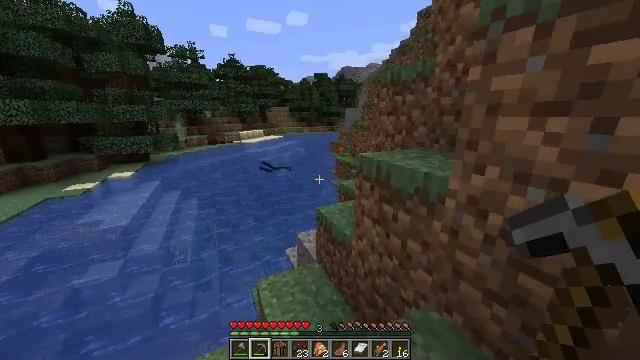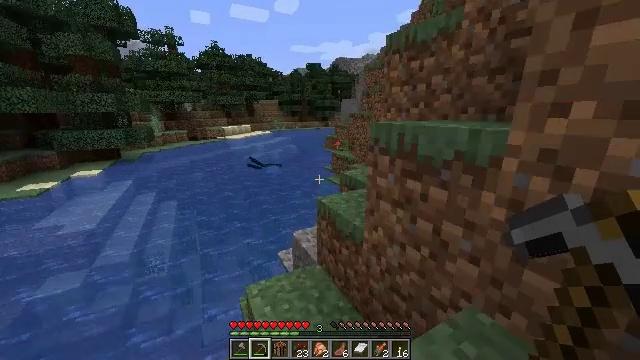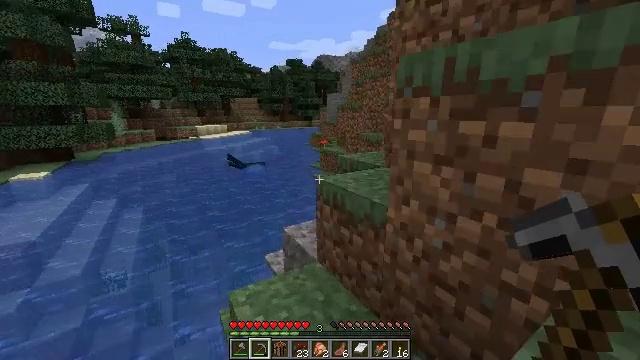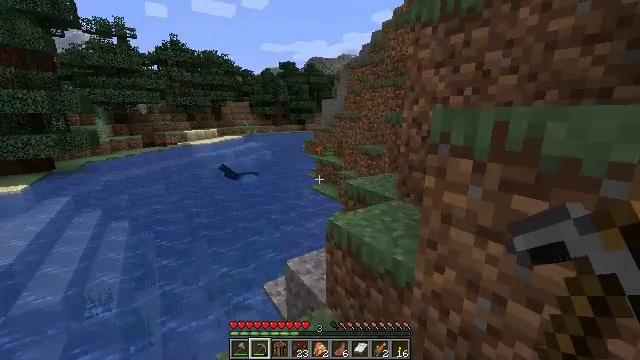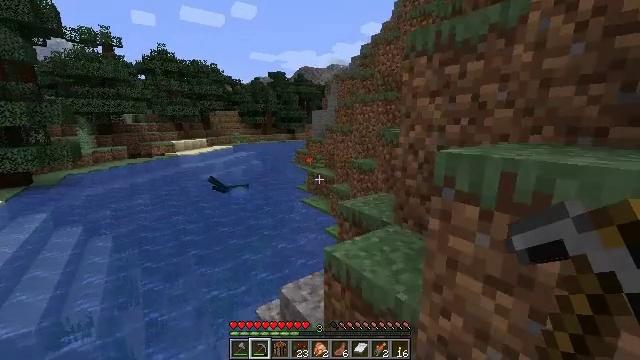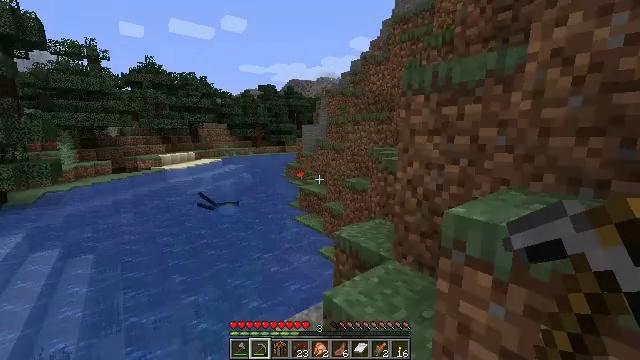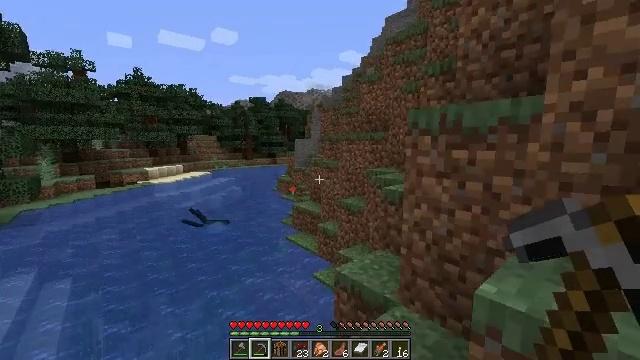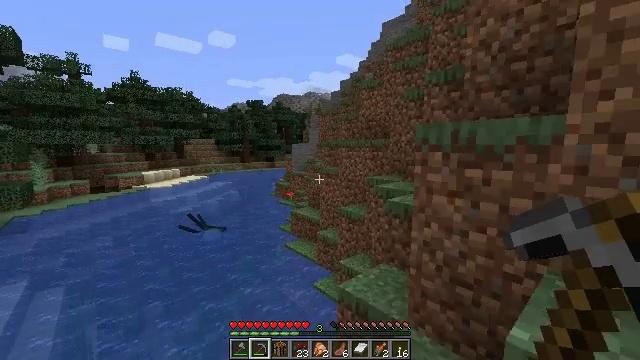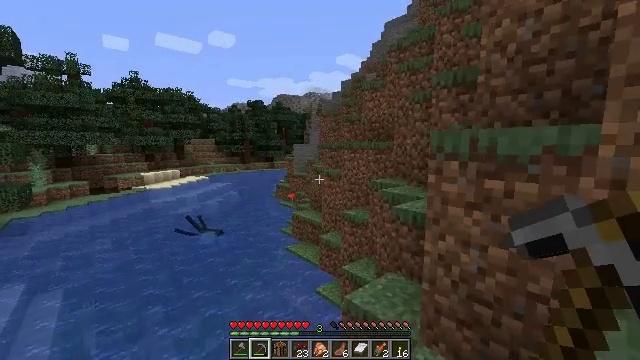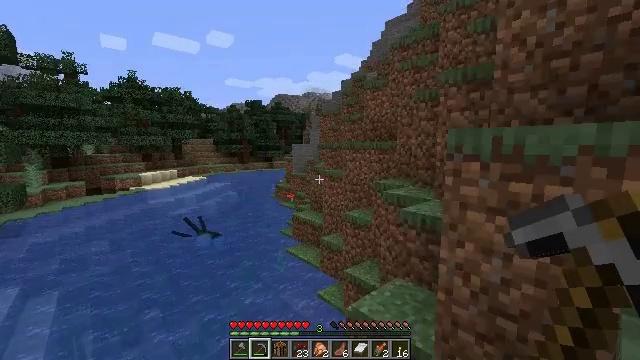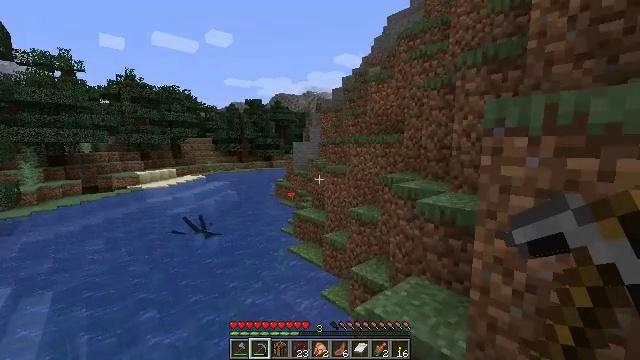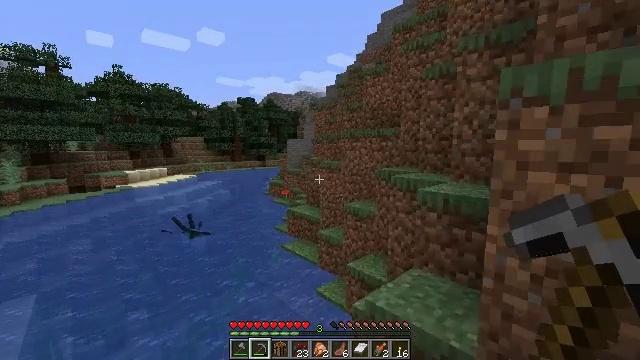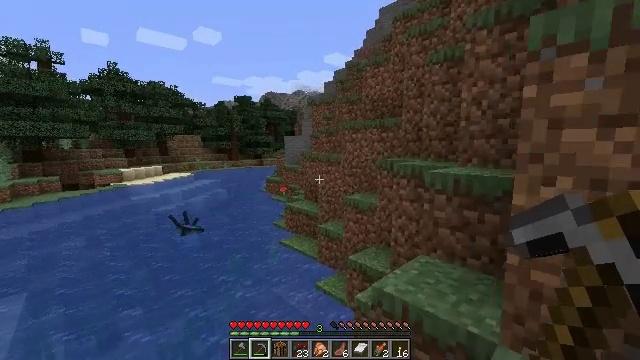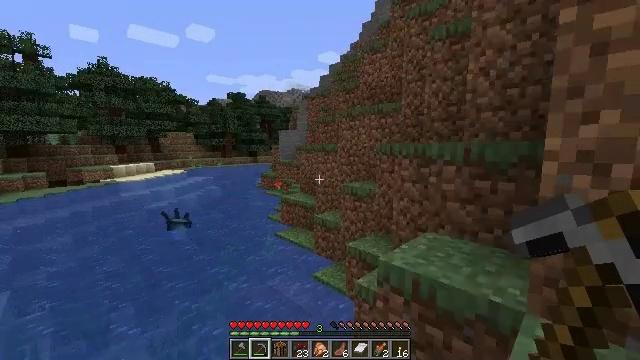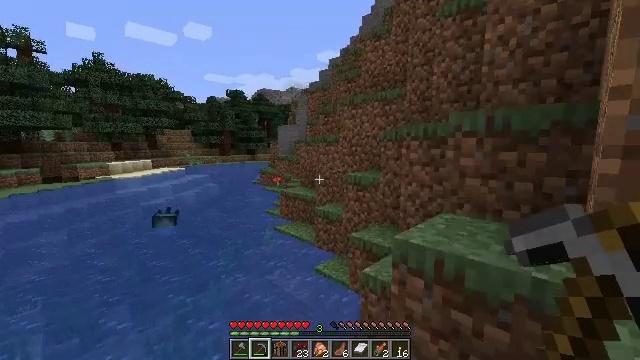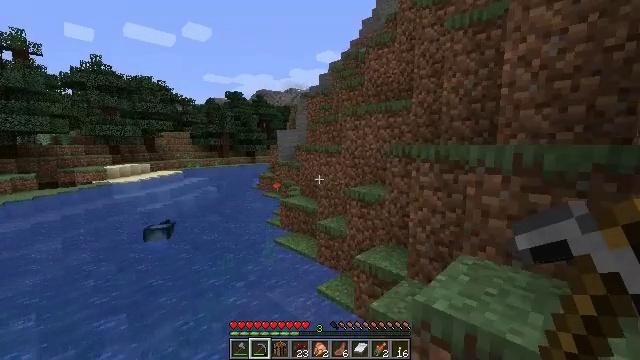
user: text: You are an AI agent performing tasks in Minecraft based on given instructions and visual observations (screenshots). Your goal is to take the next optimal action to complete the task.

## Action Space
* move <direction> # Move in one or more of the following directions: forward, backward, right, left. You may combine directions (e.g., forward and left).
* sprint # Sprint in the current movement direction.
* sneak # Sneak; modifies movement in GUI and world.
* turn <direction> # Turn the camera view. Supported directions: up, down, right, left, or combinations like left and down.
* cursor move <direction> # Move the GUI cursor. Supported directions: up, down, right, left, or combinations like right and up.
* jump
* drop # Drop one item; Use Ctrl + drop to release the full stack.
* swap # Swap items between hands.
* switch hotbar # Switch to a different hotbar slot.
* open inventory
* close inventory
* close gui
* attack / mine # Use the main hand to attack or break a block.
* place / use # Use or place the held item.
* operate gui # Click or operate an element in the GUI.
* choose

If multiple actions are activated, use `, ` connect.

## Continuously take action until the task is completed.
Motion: motion action
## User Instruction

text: Pick up the dandelion.
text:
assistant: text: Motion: move forward, turn right, jump
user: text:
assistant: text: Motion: move forward, turn right and up, jump
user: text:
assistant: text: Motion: move forward, turn right, jump
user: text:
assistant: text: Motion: move forward, turn right and up, jump
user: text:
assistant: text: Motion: move forward, turn right and up, jump
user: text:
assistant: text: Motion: move forward, turn right and up, jump
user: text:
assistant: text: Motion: move forward, jump
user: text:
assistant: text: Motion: move forward, jump
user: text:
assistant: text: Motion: move forward, jump
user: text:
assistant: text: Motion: move forward, jump
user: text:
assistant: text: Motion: move forward, turn right, jump
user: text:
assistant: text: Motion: move forward, jump
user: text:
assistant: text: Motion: move forward, turn right, jump
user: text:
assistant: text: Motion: move forward, jump
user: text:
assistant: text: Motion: move forward, jump
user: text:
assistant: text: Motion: move forward, turn right, jump
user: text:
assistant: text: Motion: move forward, turn right, jump
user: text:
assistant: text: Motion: move forward, jump
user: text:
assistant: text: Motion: move forward, jump
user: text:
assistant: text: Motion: move forward, jump
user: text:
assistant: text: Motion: move forward, jump
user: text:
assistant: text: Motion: move forward, jump
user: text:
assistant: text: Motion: move forward, jump
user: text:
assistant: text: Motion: move forward, jump
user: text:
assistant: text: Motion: move forward, jump
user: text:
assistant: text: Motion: move forward, jump
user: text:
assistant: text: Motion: move forward, jump
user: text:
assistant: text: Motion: move forward, jump
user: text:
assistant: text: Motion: move forward, jump
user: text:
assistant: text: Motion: move forward, jump